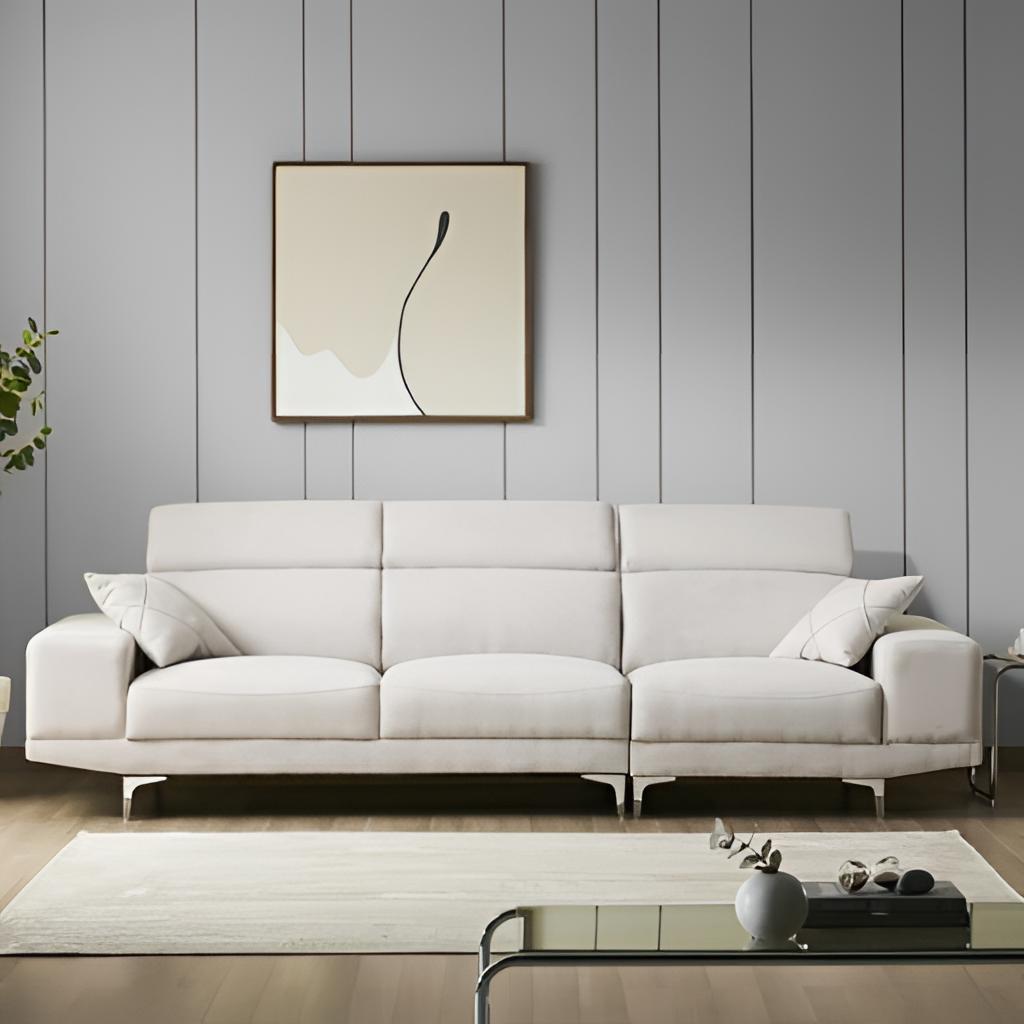
fabric sofa, living room, wood flooring, with plank pattern, gray paint wallpaper, with vertical striped pattern, modern